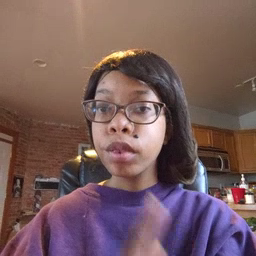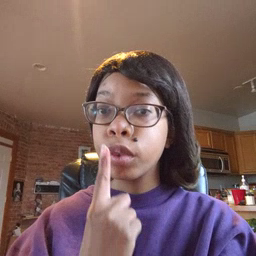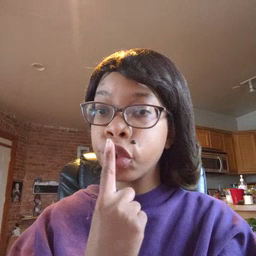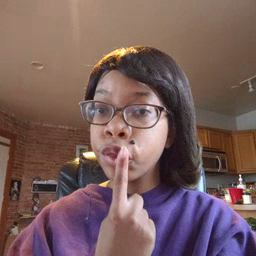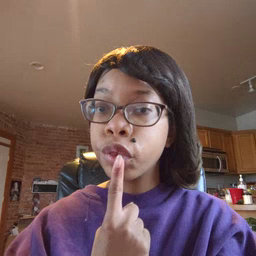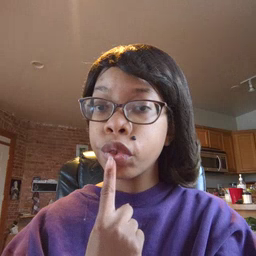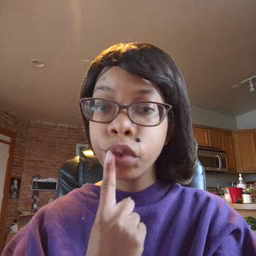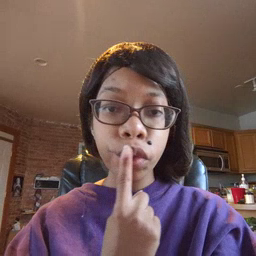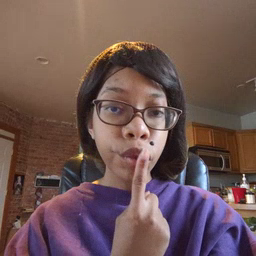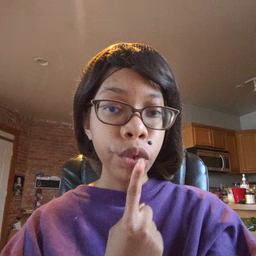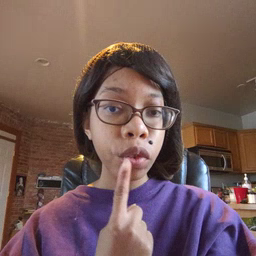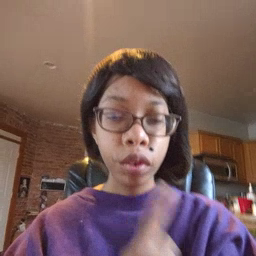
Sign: lips